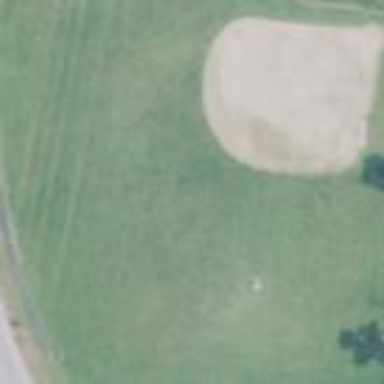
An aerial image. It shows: Baseball pitch for leisure land.